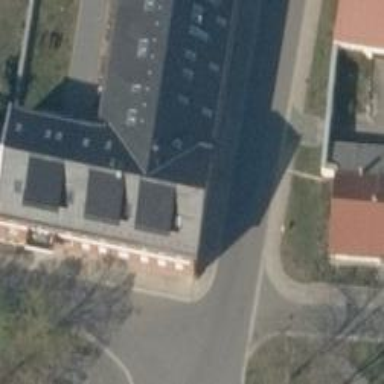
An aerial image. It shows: View of apartment building.